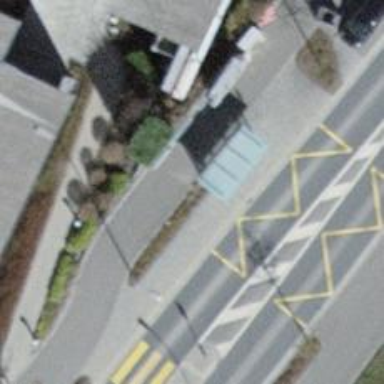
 serving as platform for public transportation."